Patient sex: M
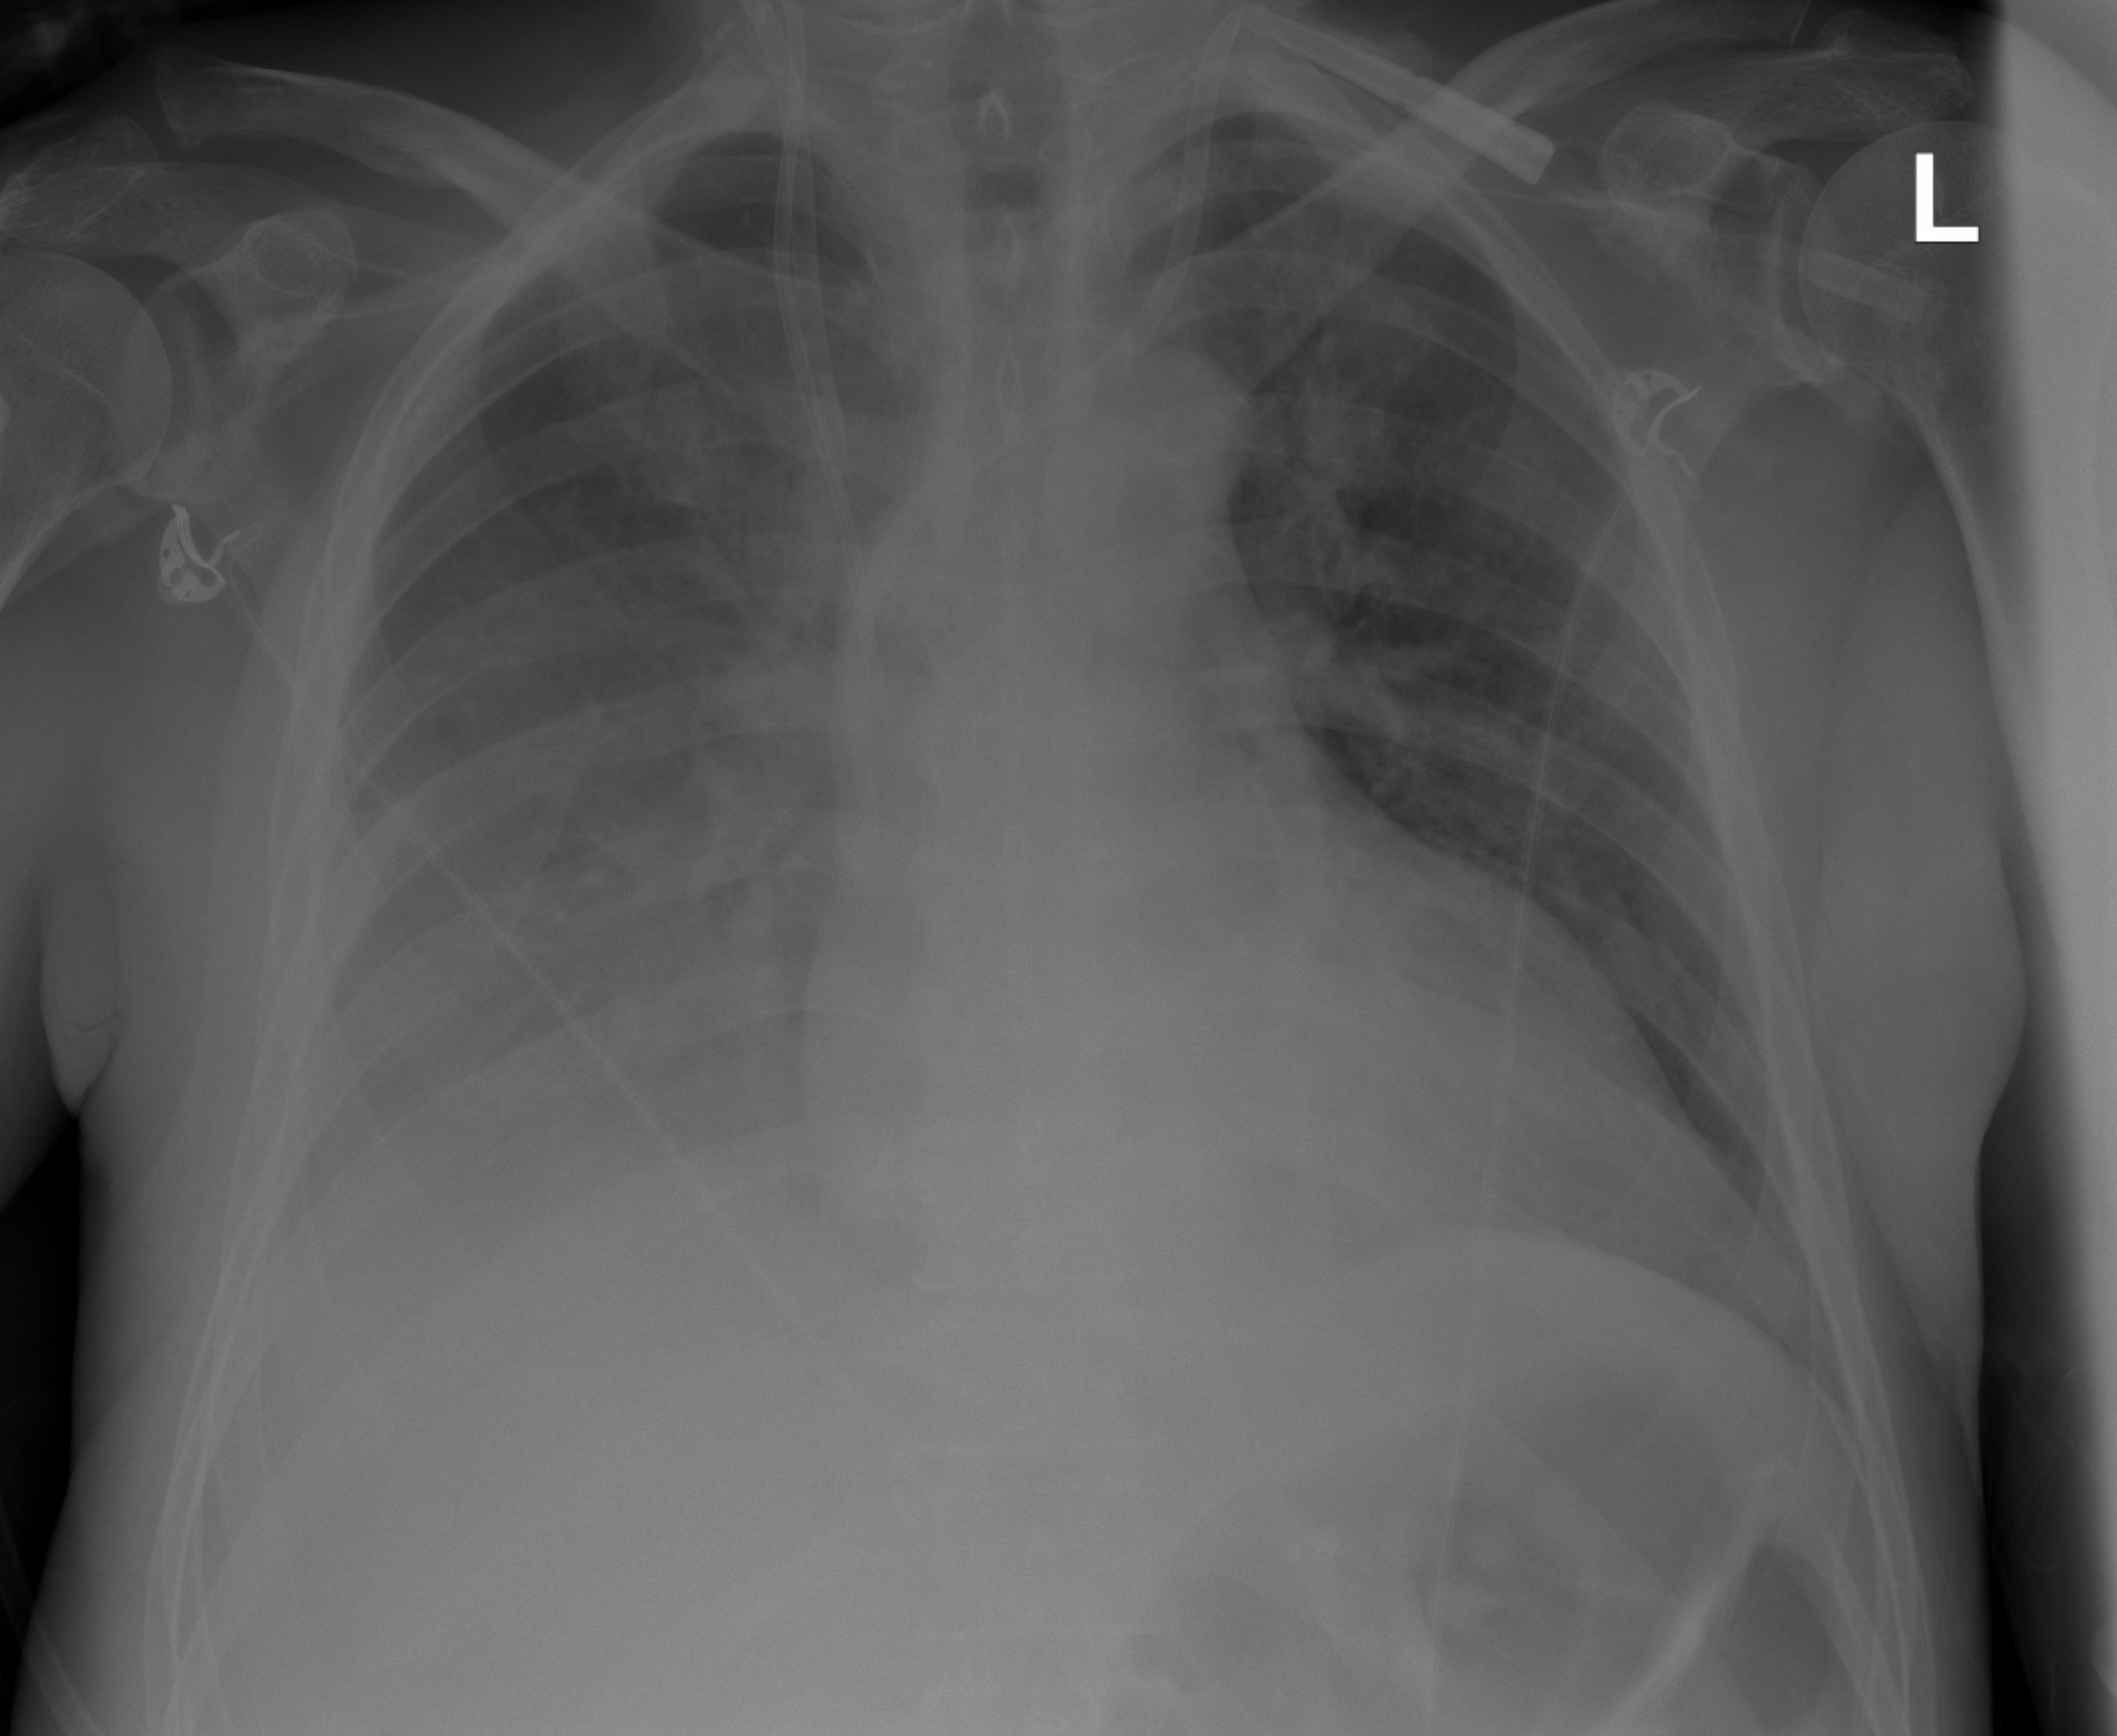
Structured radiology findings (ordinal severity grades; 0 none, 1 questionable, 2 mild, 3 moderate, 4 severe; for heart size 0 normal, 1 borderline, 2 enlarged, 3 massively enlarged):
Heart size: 0
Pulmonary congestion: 2
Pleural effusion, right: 3
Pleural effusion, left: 0
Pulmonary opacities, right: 2
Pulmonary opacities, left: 0
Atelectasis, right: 2
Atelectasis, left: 0